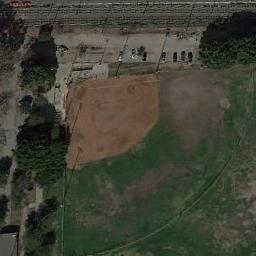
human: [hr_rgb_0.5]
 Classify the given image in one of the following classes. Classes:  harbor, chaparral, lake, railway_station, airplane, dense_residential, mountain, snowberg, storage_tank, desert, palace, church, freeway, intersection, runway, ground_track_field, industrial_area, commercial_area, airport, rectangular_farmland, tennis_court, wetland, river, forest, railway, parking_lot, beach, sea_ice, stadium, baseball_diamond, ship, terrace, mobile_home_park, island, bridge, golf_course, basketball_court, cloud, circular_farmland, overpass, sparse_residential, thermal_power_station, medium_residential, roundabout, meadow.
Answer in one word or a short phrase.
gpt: baseball_diamond